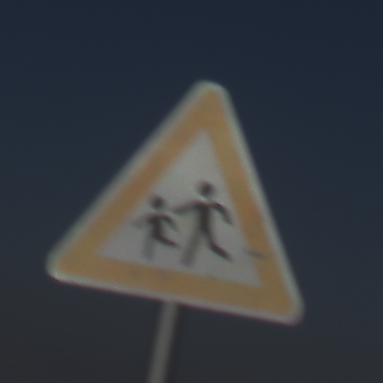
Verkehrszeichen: KinderRechts
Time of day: MorningAfternoon
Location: Outdoor (Nature)
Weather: PartlyCloudy
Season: NotSpecified
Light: Natural